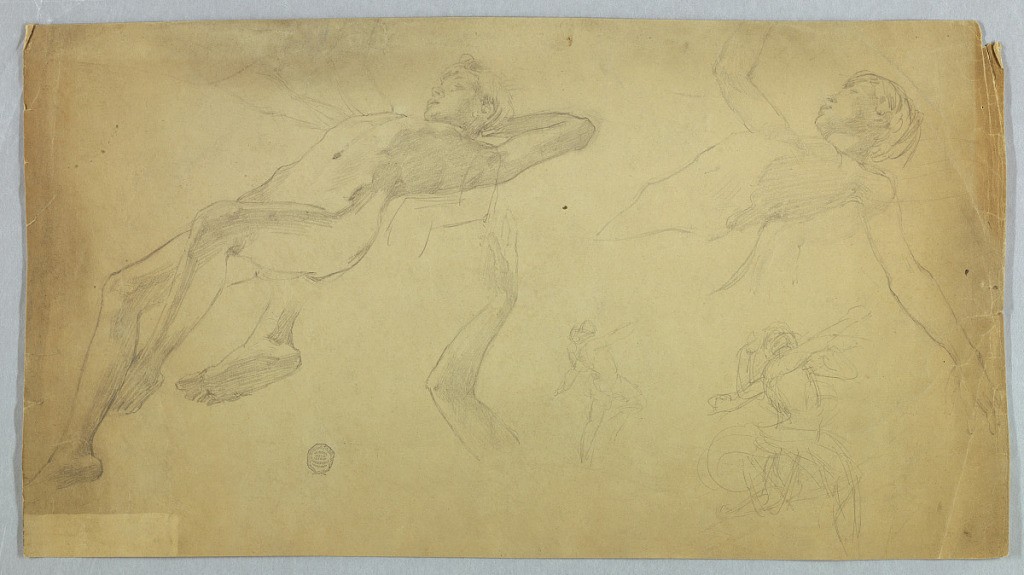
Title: Sketches of Nude Figures
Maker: Francis Augustus Lathrop, American, 1849–1909
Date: ca. 1895
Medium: Graphite on paper
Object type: Drawing
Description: Two sketches of a nude female figure laying back to the right. Lower right, dancing or moving figure with drapery. Sketches of arm and foot, lower left.